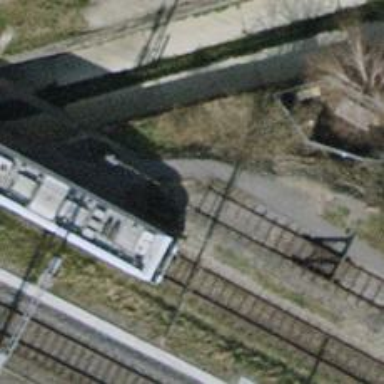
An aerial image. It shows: Railway buffer stop.